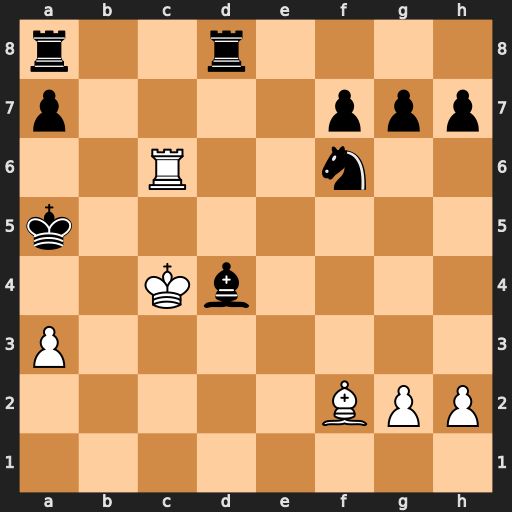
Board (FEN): r2r4/p4ppp/2R2n2/k7/2Kb4/P7/5BPP/8
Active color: w
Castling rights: -
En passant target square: -
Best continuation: Be1+ Bc3 Bxc3+ Ka4 Ra6#